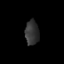
Tissue: skin
Cell type: Epithelial cells
Senescence score: 0.2859
Nuclear area (px): 335
Mean DAPI intensity: 51.382